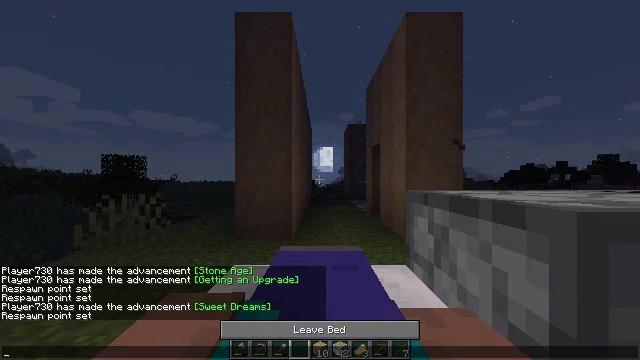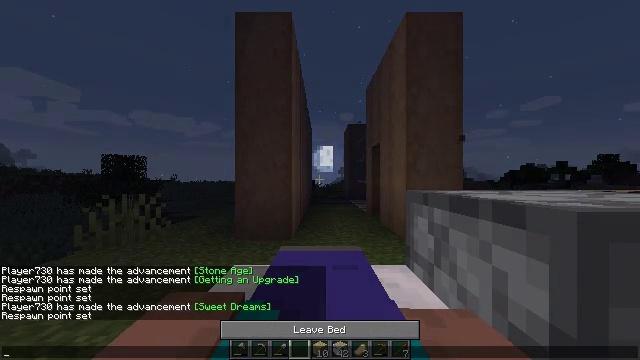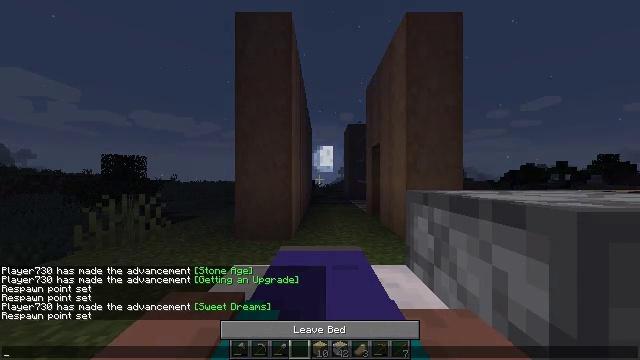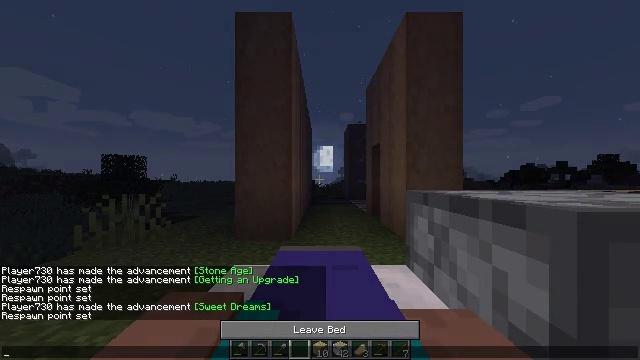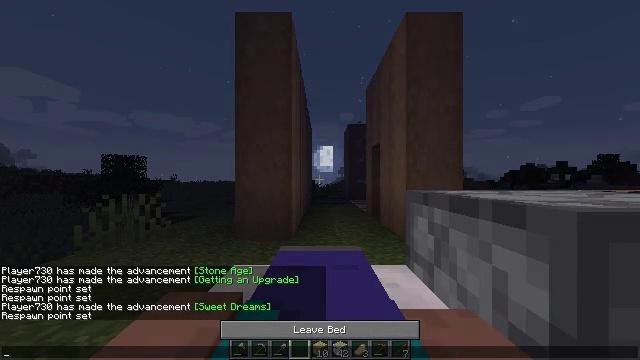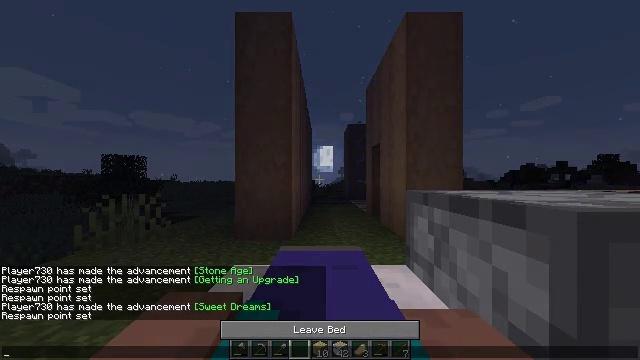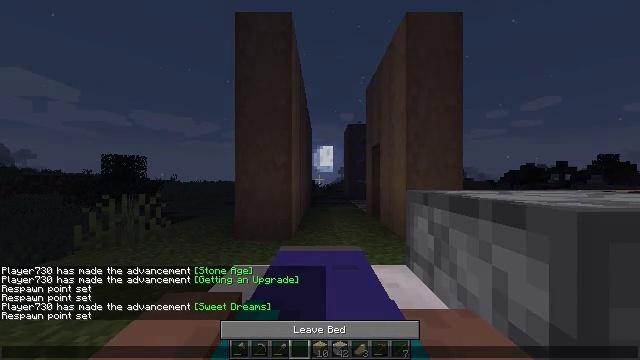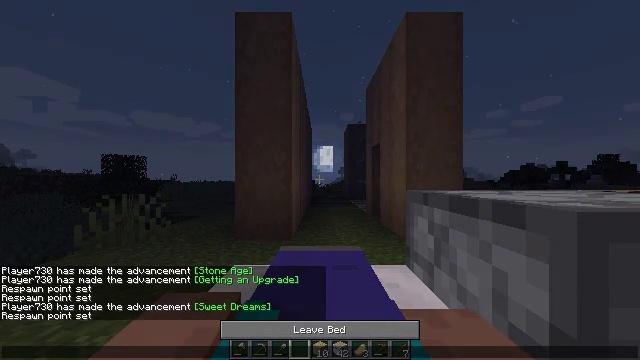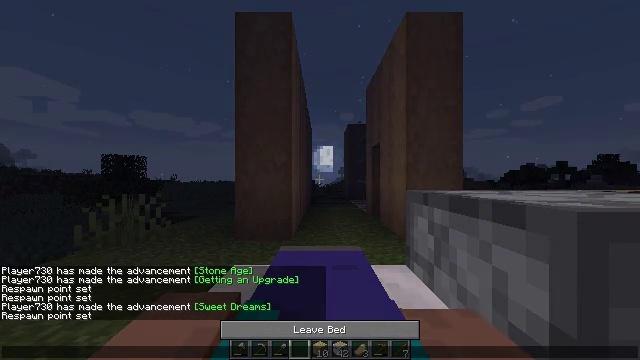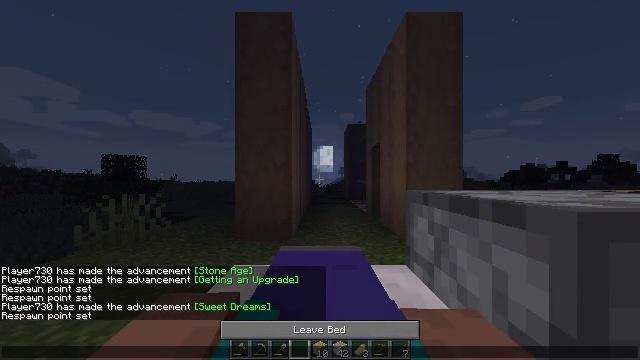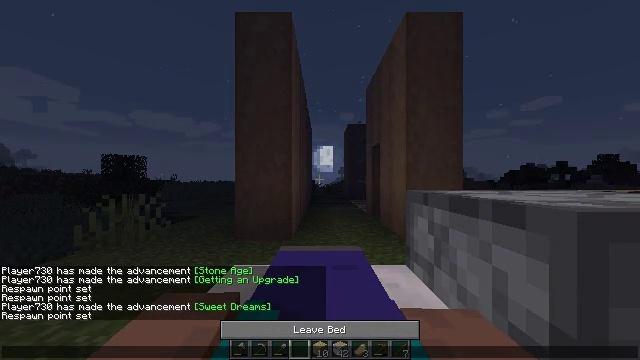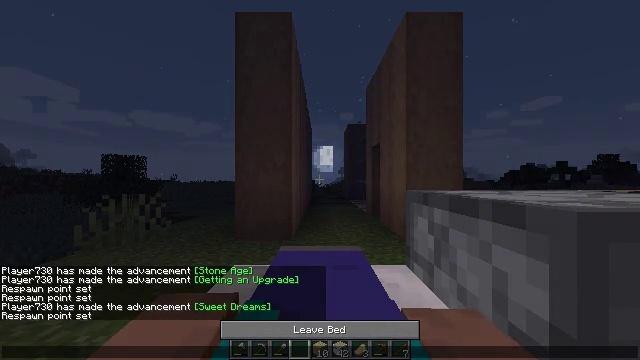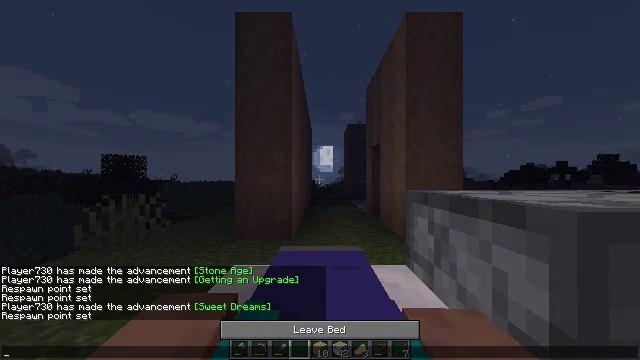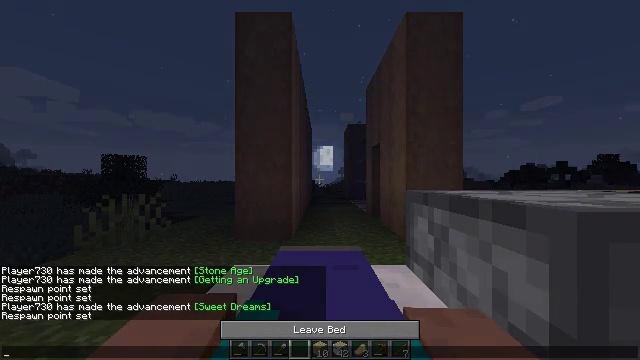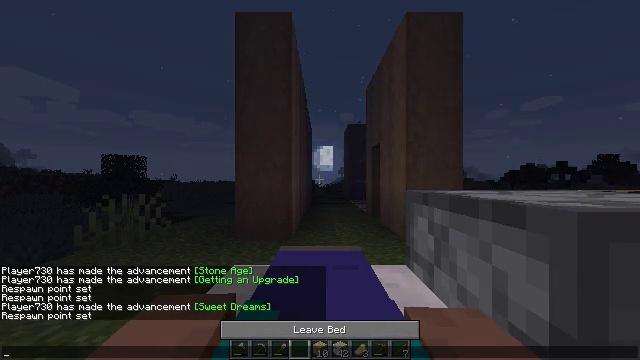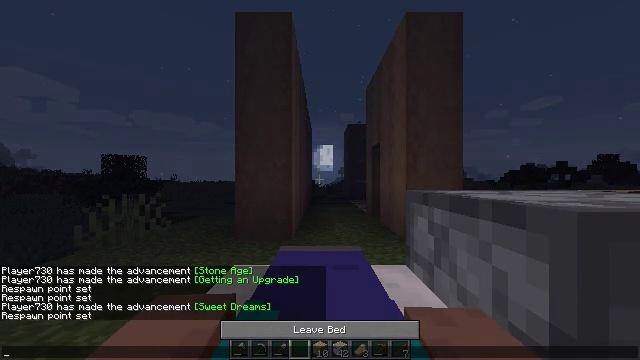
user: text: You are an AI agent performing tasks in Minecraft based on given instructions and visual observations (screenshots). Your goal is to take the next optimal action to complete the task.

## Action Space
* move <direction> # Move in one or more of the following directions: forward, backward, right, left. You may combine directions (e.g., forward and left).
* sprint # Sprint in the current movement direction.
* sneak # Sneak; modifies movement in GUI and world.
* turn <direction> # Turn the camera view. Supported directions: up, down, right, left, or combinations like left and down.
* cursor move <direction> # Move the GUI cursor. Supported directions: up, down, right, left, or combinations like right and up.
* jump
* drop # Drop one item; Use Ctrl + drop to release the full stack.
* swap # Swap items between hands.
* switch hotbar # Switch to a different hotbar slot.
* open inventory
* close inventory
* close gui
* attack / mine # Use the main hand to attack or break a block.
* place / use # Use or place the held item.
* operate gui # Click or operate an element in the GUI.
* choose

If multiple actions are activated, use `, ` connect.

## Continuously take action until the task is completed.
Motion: motion action
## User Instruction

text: Craft a birch fence.
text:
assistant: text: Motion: no_op
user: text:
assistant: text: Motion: no_op
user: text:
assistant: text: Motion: no_op
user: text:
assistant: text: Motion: no_op
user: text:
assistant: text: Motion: no_op
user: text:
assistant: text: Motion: no_op
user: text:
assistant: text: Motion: no_op
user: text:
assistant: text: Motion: no_op
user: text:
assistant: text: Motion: no_op
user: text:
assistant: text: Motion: no_op
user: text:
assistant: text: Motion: no_op
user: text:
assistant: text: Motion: no_op
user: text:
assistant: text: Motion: no_op
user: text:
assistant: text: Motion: no_op
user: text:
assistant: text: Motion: no_op
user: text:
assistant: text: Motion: no_op
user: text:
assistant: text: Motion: no_op
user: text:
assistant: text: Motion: no_op
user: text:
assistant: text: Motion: no_op
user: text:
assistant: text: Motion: no_op
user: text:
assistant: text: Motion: no_op
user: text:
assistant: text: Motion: no_op
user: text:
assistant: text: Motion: no_op
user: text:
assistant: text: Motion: no_op
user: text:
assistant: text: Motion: no_op
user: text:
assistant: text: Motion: no_op
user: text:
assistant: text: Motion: no_op
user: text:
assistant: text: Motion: no_op
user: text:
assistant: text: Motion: no_op
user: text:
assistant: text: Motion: no_op